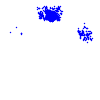
Particle: electron